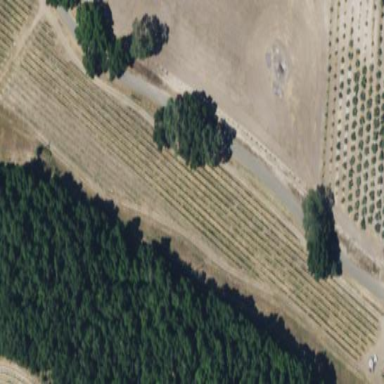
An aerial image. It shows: Vineyard where grapes are grown.